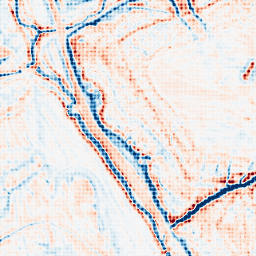
Category: edge_preserving
Decomposition family: bilateral
Decomposition parameters: d: 15
sigma_color: 75
sigma_space: 150
Upsampling method: sinc_blackman
Upsampling parameters: scale: 4
kernel_size: 4
Upsampling scale: 4